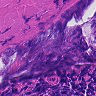
Metastatic tissue present: no